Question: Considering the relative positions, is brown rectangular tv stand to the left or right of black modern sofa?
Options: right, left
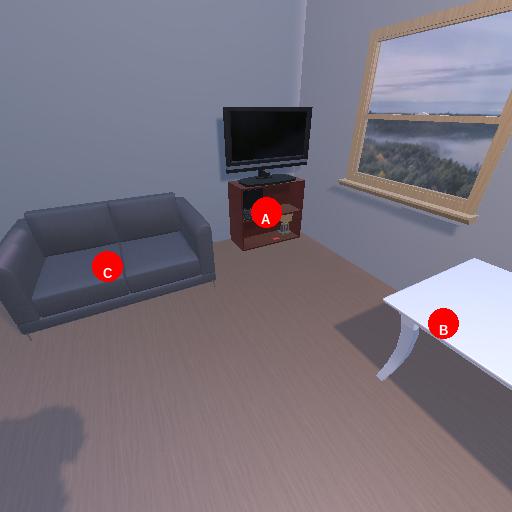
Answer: right